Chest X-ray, AP view. Patient: 62 years old, sex F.
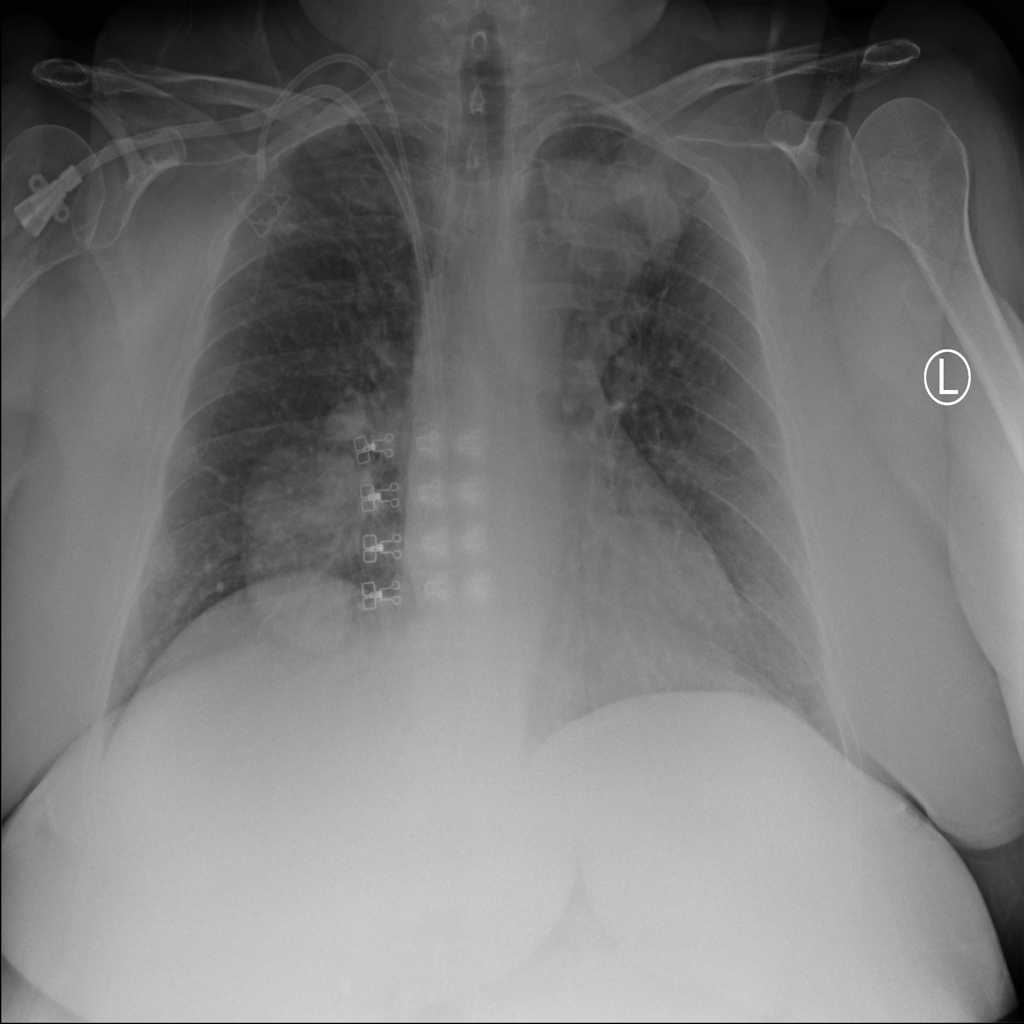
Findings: Mass